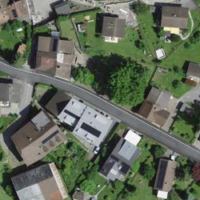
EUNIS habitat code: 54
Species observed at this site:
Tussilago farfara